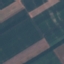
Land use / land cover: AnnualCrop